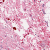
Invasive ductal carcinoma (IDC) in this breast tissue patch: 0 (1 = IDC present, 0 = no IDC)